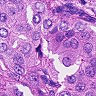
Metastatic tissue present: yes